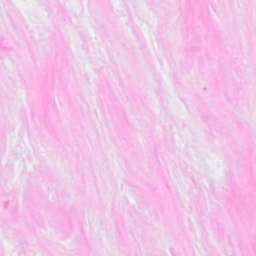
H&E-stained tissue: Breast